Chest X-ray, AP view. Patient: 58 years old, sex F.
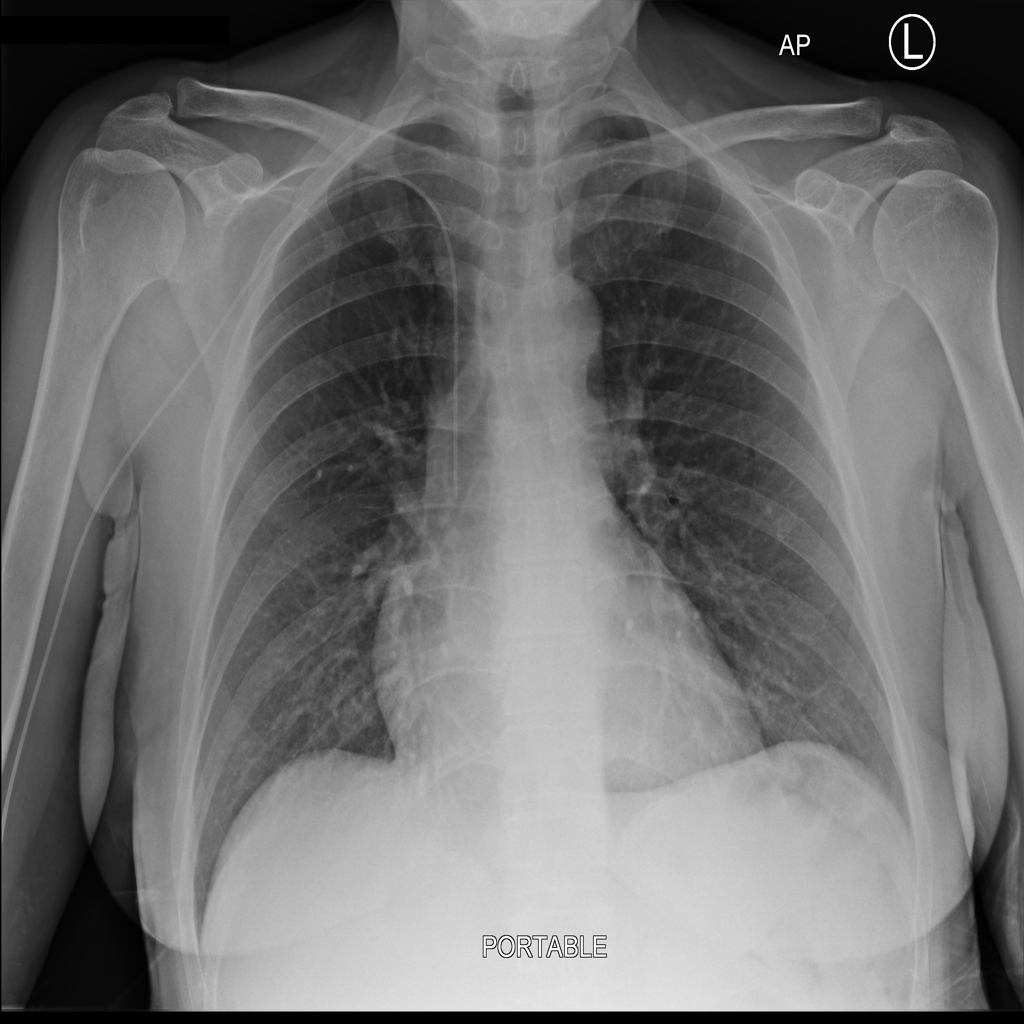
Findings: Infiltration